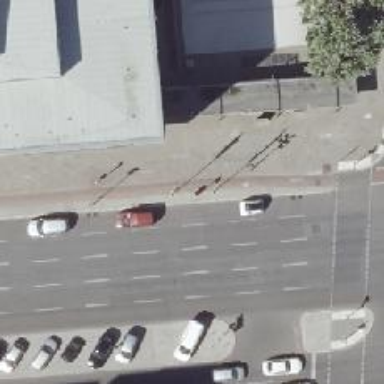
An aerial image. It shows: Taxi stand.